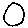
Label: circle